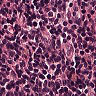
Metastatic tissue present: no